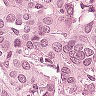
Metastatic tissue present: yes